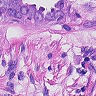
Metastatic tissue present: yes